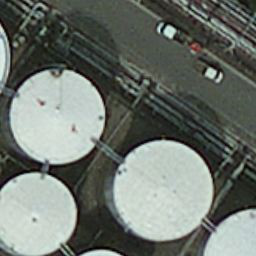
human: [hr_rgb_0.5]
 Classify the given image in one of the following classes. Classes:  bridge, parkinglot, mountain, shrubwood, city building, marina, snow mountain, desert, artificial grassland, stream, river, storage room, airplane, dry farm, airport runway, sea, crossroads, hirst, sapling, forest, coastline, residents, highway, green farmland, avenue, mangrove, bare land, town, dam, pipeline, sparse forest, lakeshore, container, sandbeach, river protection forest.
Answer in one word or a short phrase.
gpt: storage room